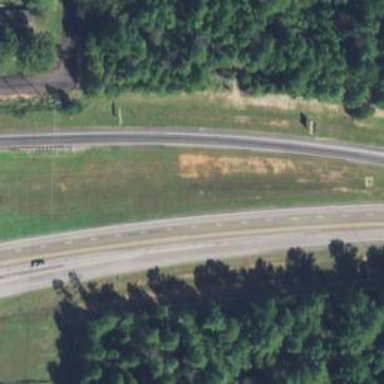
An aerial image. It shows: Trunk link highway.